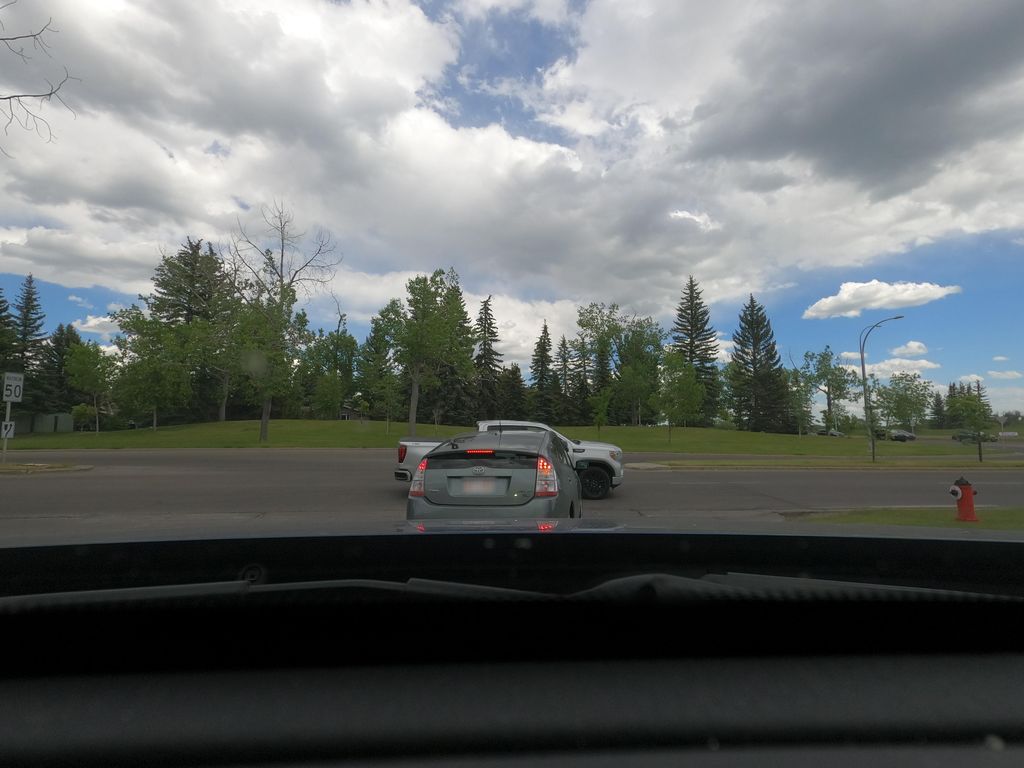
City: calgary